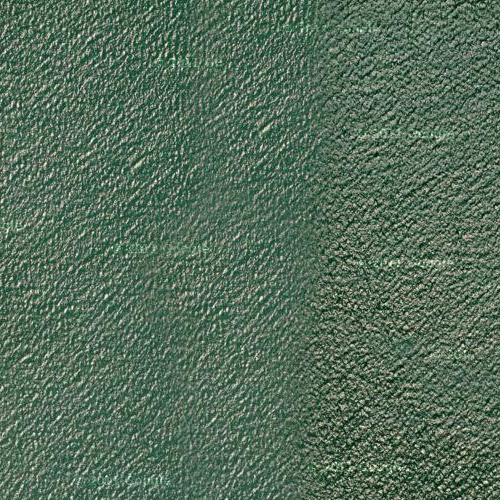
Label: sydney